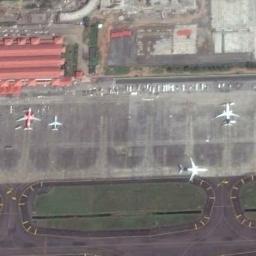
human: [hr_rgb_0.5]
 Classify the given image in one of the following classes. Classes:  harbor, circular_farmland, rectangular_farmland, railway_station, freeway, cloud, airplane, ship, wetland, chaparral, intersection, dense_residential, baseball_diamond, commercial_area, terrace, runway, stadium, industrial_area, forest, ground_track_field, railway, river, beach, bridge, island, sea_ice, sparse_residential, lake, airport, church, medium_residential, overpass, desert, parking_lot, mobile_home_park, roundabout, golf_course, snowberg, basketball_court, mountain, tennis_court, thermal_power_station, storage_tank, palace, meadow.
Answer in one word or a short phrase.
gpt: airplane